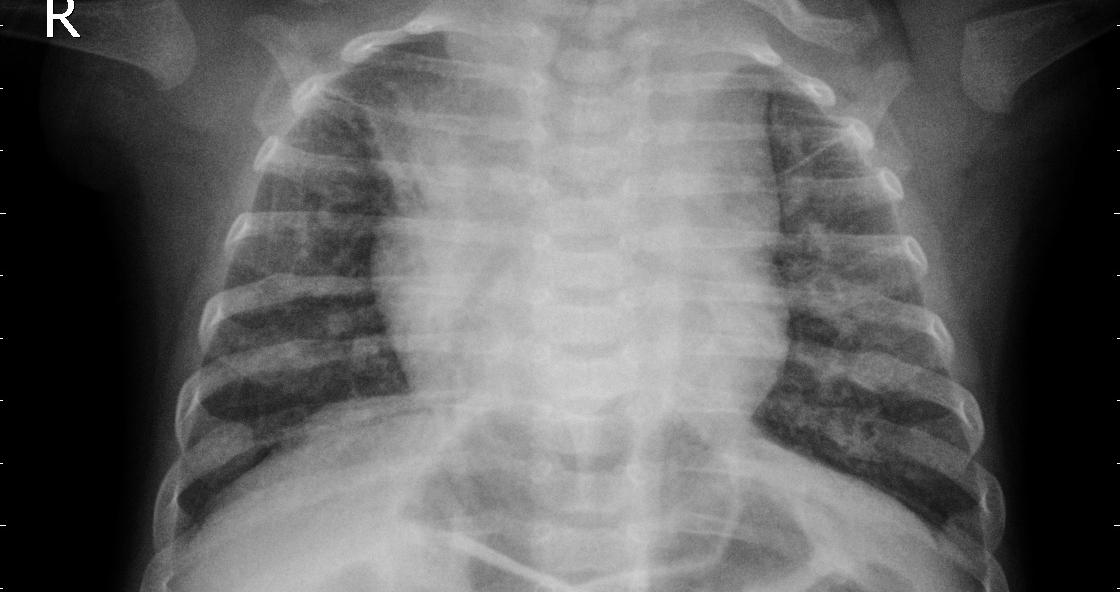
Diagnosis: PNEUMONIA